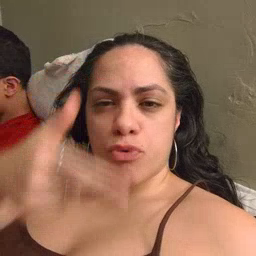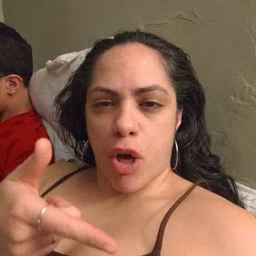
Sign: brother